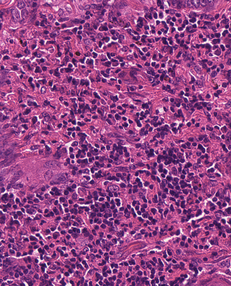
Tumor epithelial tissue: no
Tumor-associated stroma tissue: yes
Normal tissue: no